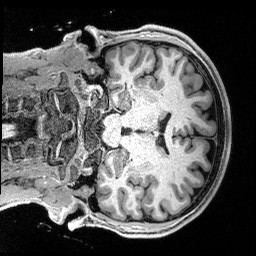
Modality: T1w
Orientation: coronal
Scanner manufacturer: siemens
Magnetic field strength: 3 T
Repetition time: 2.4 s
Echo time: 0.00122 s